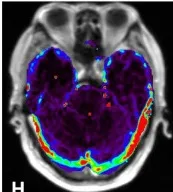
(E-H) DCE parameters analyzed based on the Tofts model: Ktrans, Kep, Ve and iAUC.
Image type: radiology (mri)